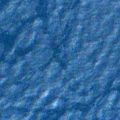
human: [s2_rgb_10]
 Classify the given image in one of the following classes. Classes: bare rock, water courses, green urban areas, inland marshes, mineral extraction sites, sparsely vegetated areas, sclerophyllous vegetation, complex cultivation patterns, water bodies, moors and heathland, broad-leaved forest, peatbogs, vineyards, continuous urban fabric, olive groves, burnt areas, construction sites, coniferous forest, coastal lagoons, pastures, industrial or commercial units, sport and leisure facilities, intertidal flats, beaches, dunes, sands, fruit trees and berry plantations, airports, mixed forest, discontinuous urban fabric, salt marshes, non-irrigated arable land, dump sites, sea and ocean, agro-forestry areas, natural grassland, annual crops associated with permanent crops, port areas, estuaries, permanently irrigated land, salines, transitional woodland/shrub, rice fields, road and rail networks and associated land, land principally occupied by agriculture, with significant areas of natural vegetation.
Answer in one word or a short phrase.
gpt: sea and ocean